Interaction volume radius: 5 \u00c5
Interaction volume height: 20 \u00c5
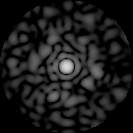
Disorder parameter: 0.8871